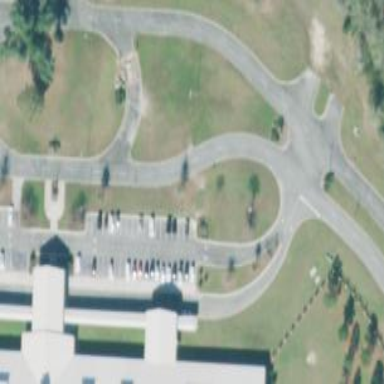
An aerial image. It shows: Parking space.